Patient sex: M
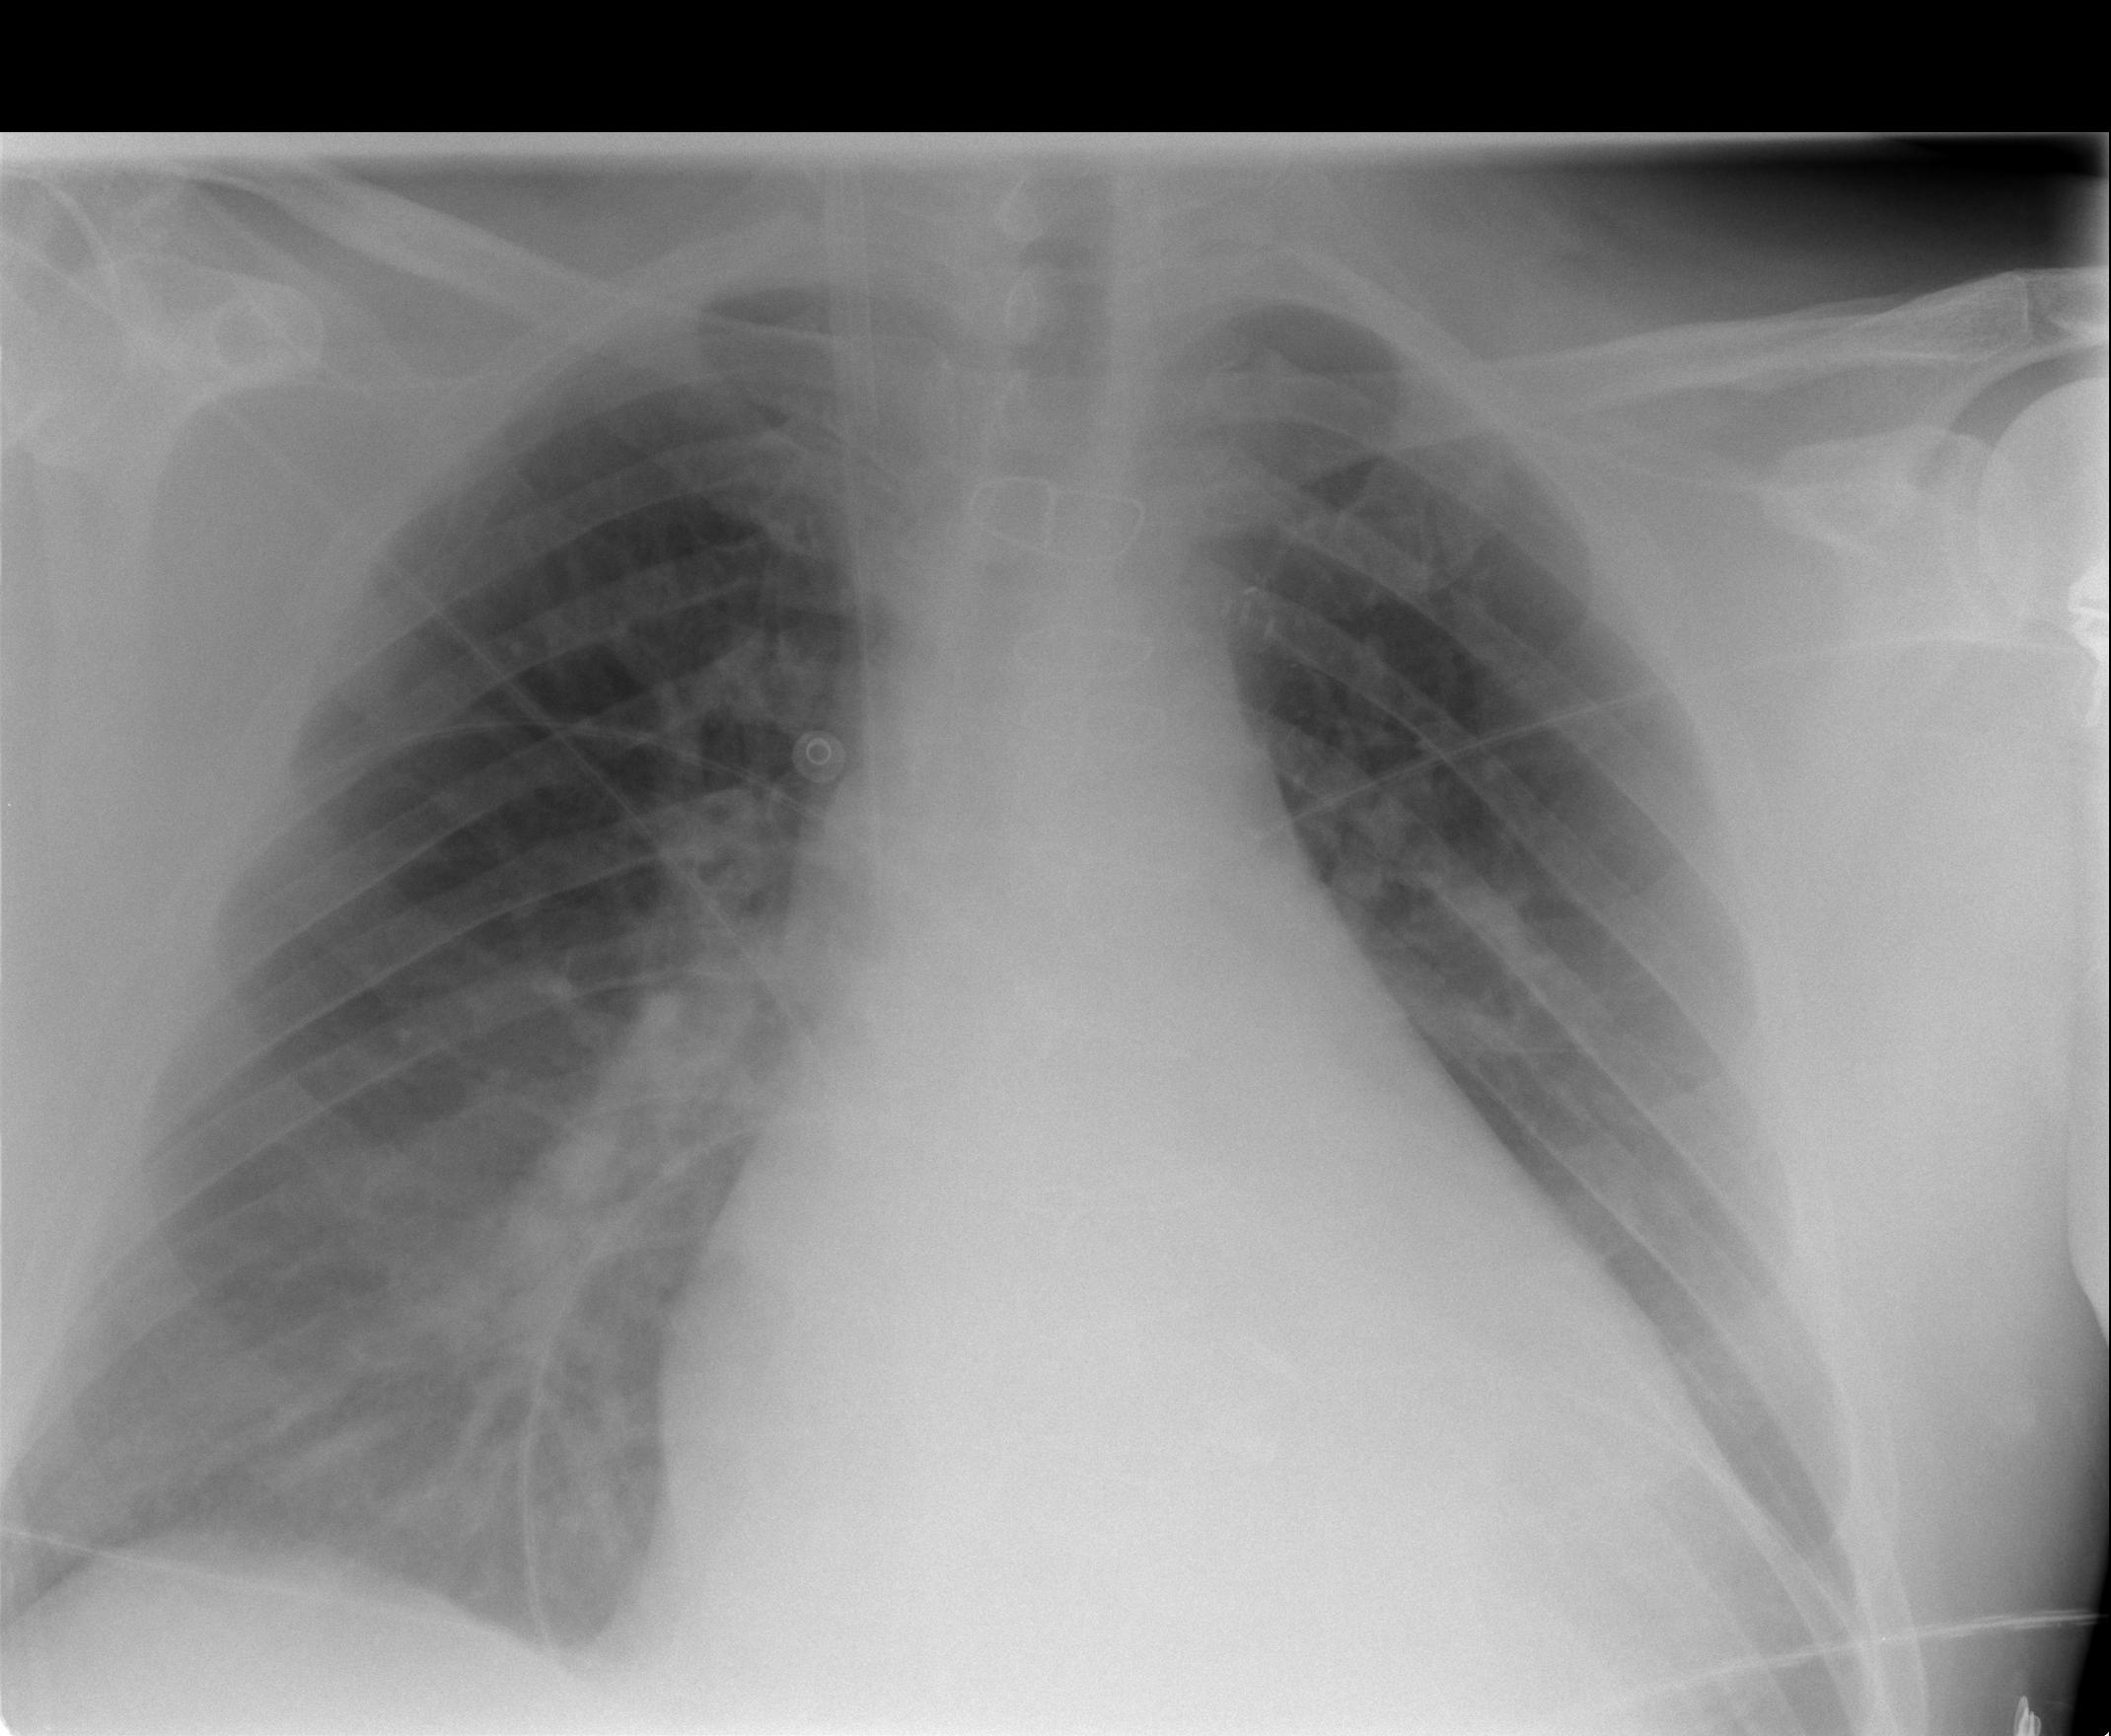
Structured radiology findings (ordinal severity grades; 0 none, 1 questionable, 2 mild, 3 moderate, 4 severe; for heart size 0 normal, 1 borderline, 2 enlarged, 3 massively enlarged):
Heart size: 2
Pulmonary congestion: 2
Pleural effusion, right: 1
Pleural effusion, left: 1
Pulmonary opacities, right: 1
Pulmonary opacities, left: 1
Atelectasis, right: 1
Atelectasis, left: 1